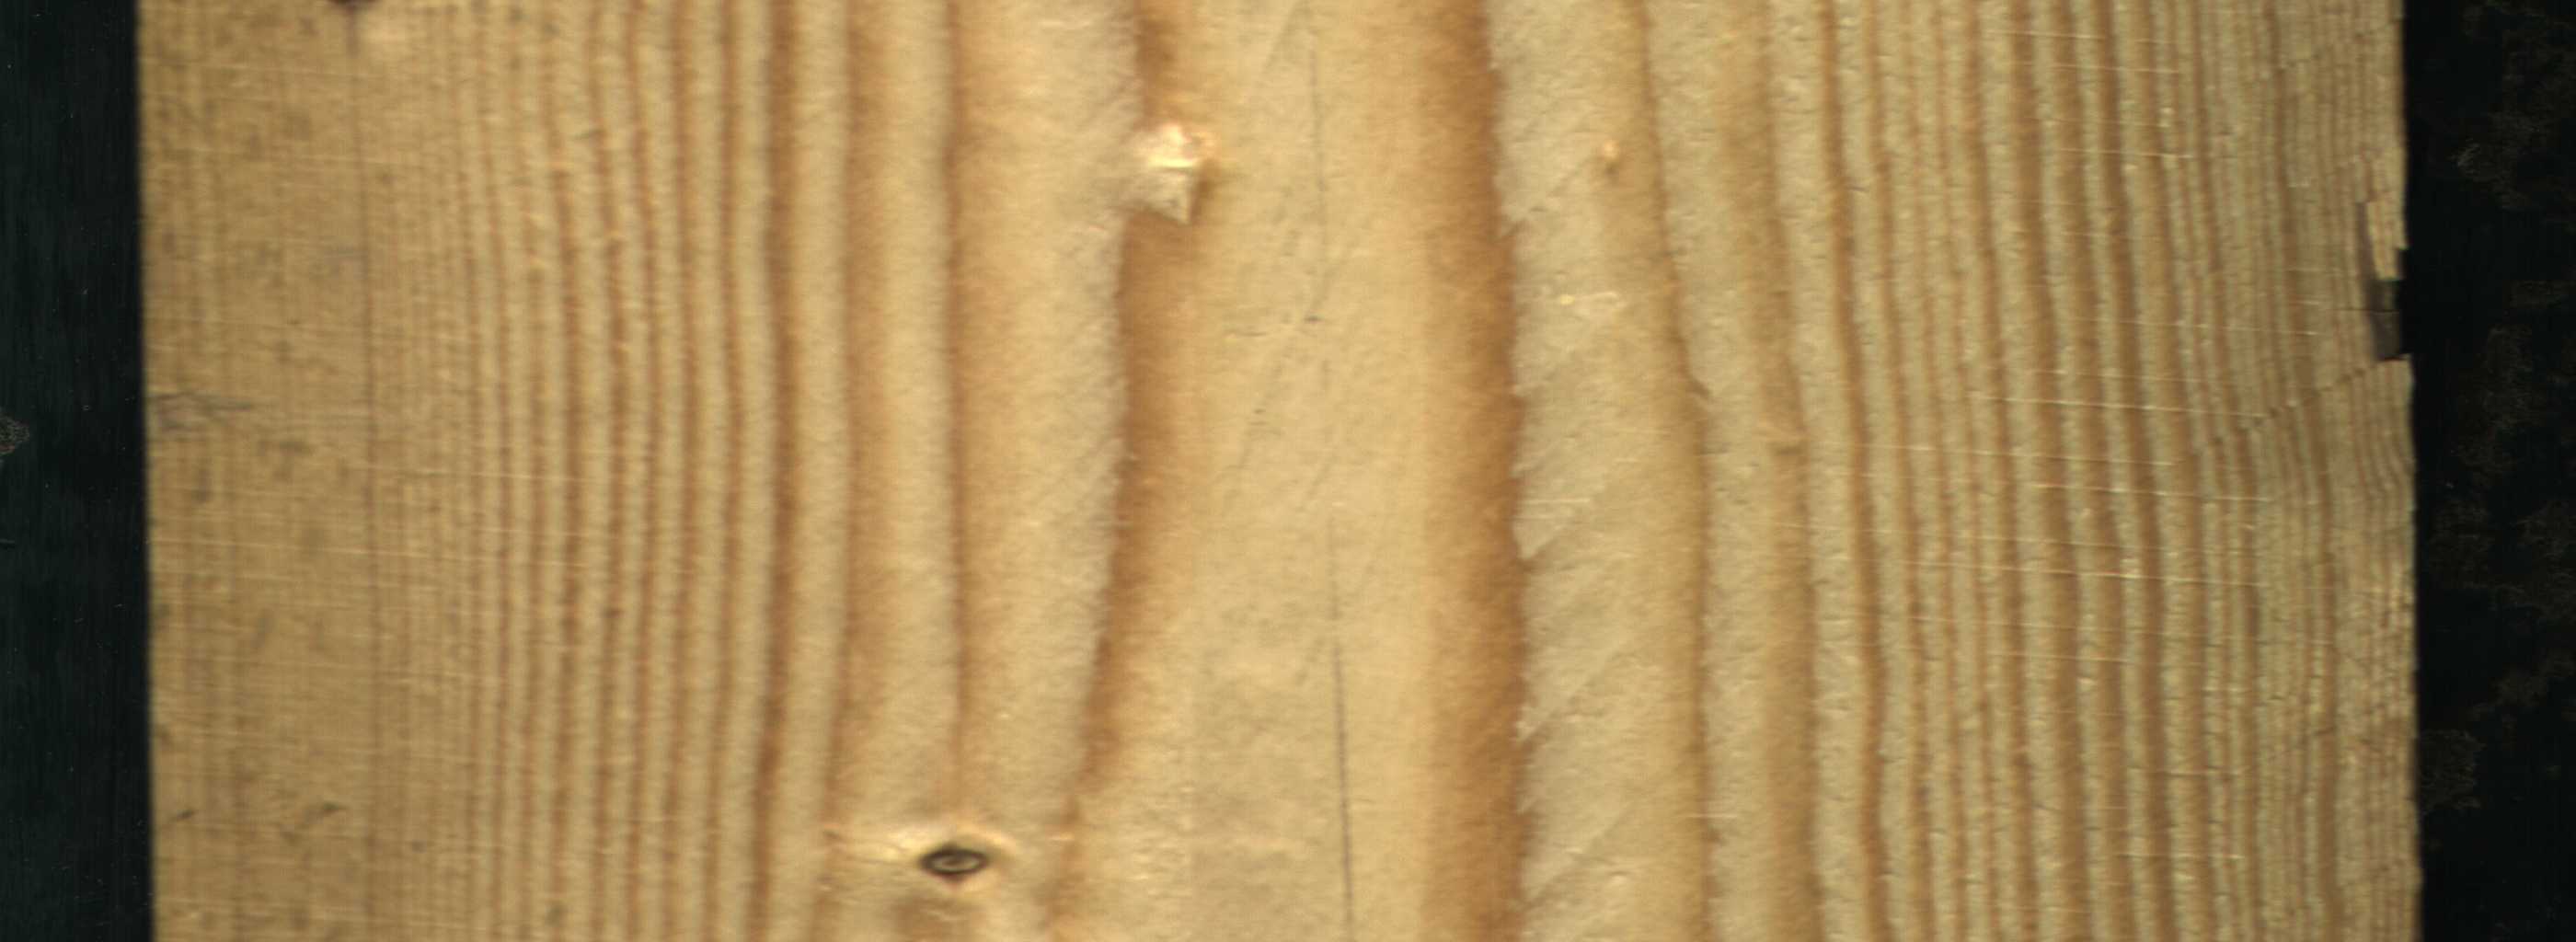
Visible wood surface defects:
Dead_Knot